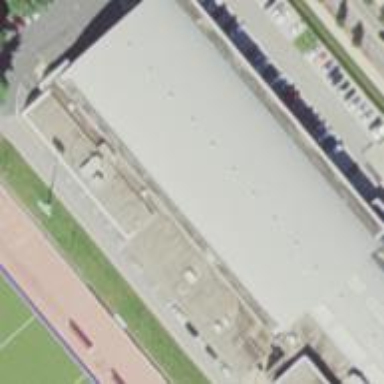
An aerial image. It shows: University building located within sports center.